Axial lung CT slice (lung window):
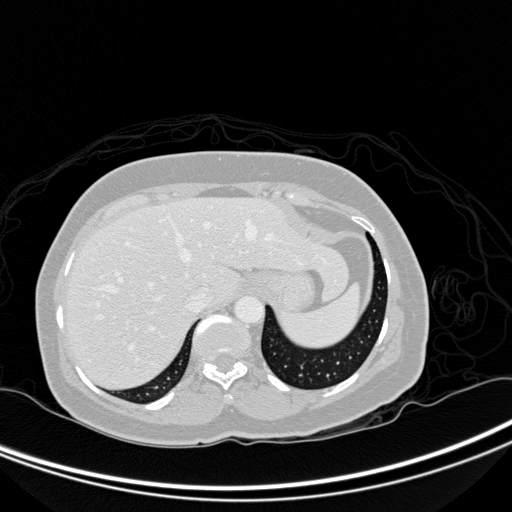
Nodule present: no